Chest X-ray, PA view. Patient: 66 years old, sex M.
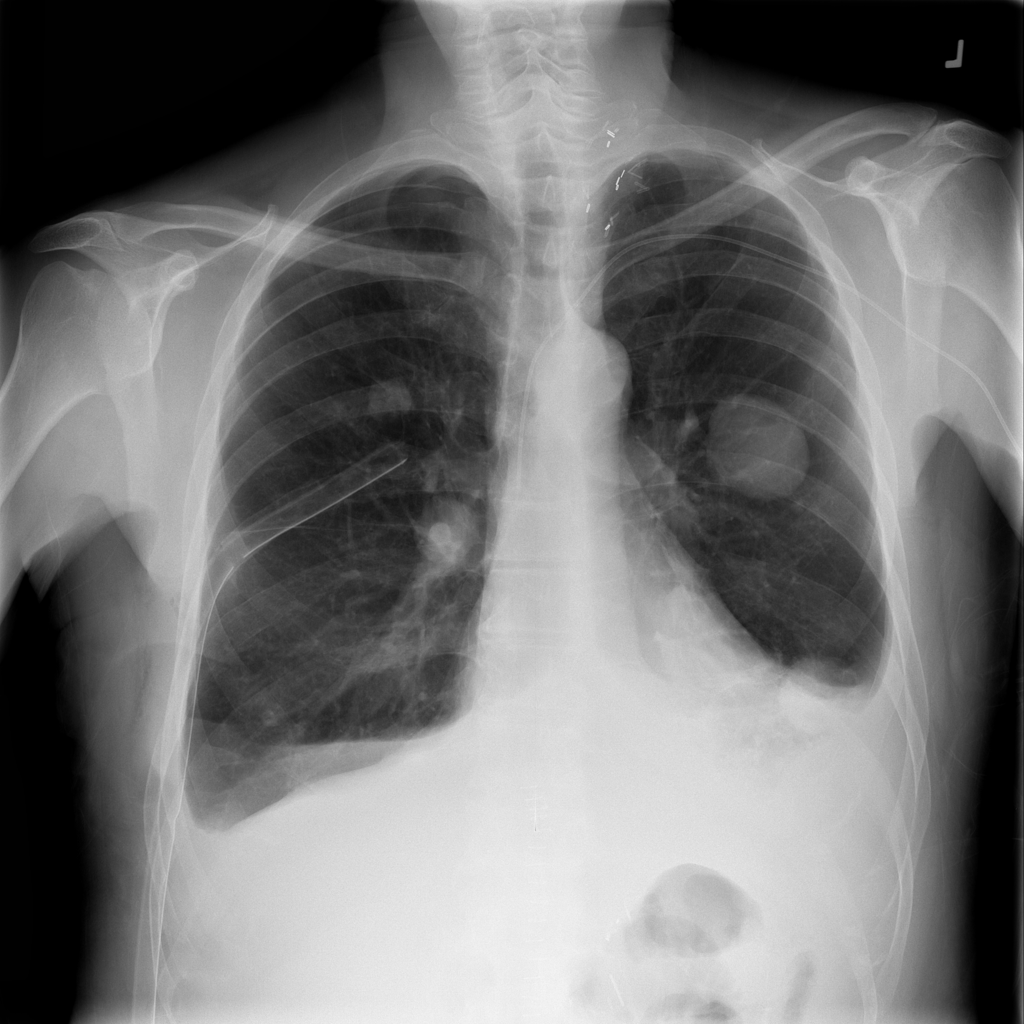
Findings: Effusion, Emphysema, Mass, Pneumothorax